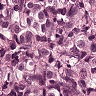
Metastatic tissue present: yes